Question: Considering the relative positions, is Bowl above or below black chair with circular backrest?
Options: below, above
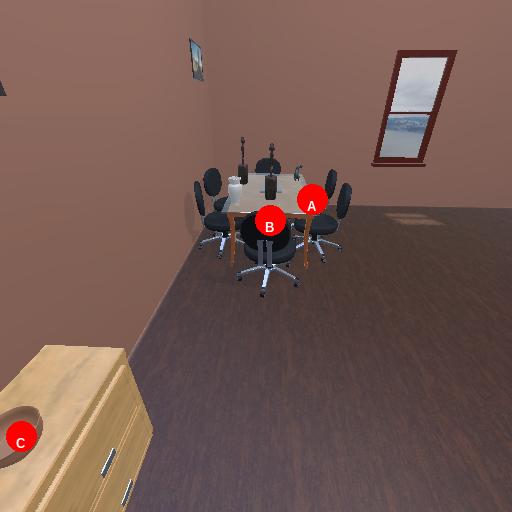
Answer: below